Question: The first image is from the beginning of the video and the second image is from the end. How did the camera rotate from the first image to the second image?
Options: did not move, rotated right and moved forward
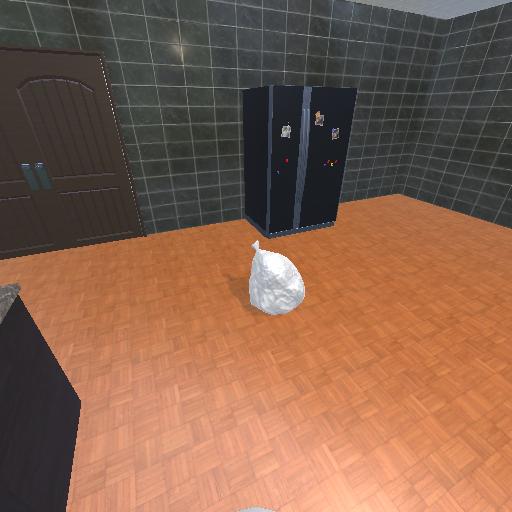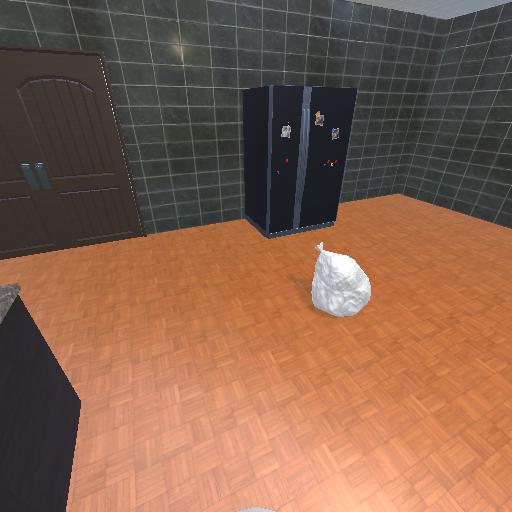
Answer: did not move